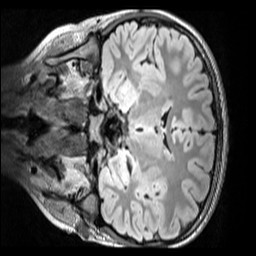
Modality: FLAIR
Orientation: coronal
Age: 10
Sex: female
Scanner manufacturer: siemens
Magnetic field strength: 3 T
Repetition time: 5 s
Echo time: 0.388 s